Field crop: maize
Growth stage: 2
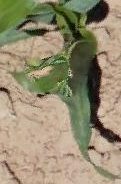
Species: maize